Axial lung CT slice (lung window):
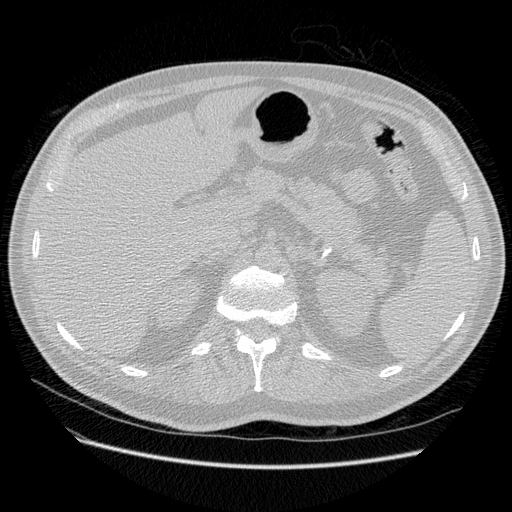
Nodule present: no